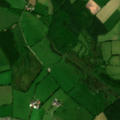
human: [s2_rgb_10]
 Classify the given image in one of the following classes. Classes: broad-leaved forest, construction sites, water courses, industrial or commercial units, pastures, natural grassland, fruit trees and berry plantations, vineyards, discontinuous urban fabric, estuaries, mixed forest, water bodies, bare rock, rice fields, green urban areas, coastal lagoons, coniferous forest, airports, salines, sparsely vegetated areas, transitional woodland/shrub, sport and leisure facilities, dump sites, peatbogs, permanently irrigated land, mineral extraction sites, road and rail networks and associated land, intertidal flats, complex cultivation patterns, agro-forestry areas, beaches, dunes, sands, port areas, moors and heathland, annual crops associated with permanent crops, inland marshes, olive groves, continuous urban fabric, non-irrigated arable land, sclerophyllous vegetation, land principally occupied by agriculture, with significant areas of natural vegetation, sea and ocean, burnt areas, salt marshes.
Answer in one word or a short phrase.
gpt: pastures